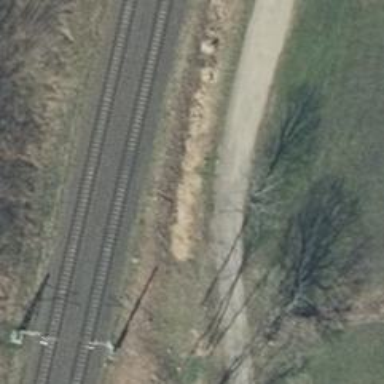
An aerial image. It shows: Gravel track with grade 2 tracktype.